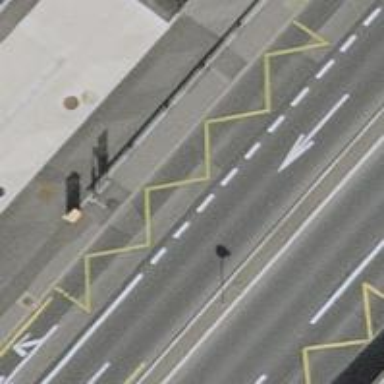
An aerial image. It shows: Sidewalk made of asphalt leading to platform for public transport.